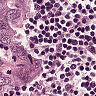
Metastatic tissue present: yes